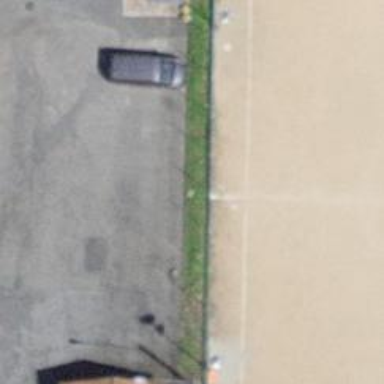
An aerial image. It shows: Bollard barrier.